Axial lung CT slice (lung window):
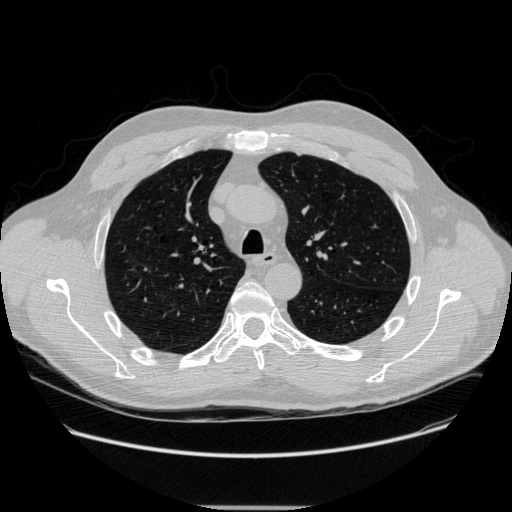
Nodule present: no